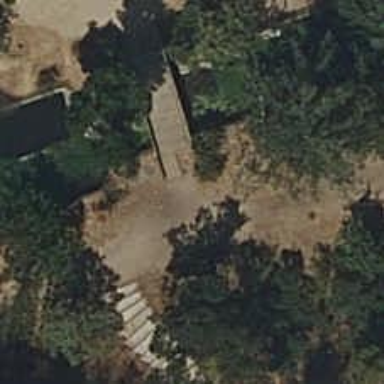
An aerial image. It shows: Path on bridge.